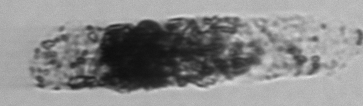
Label: fecal_pellet